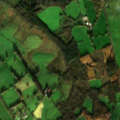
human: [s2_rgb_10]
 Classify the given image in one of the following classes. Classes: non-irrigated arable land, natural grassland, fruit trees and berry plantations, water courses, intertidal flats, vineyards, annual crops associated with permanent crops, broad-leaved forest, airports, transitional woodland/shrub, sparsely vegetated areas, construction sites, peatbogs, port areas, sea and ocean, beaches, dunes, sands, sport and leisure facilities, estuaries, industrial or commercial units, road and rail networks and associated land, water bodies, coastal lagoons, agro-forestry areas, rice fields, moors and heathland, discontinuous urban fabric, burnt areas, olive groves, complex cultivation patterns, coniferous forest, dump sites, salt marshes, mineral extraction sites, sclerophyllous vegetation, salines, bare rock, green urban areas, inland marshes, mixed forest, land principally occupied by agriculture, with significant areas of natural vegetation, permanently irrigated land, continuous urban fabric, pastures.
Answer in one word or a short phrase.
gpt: pastures, land principally occupied by agriculture, with significant areas of natural vegetation, coniferous forest, transitional woodland/shrub